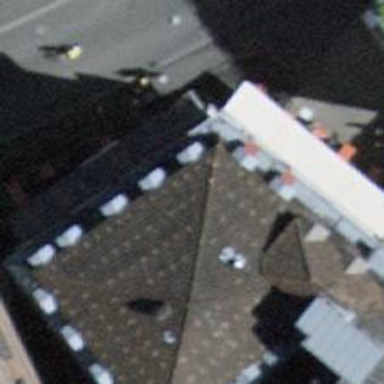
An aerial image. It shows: Restaurant.